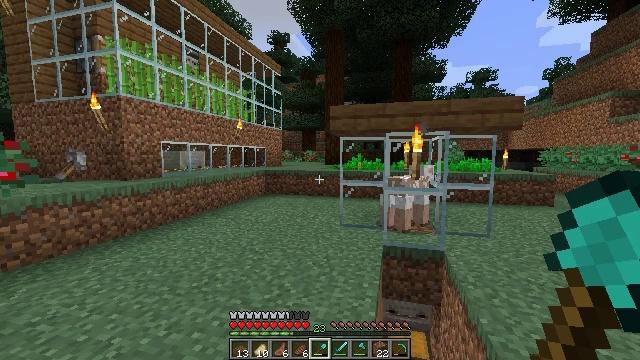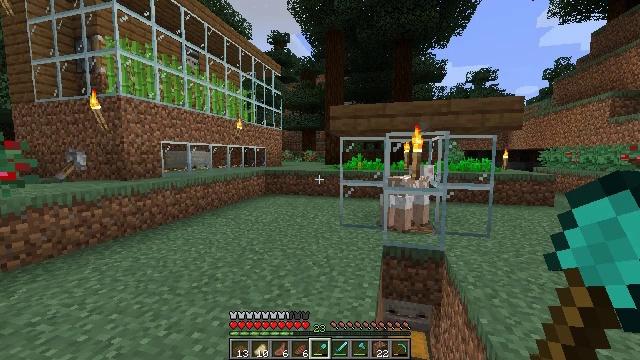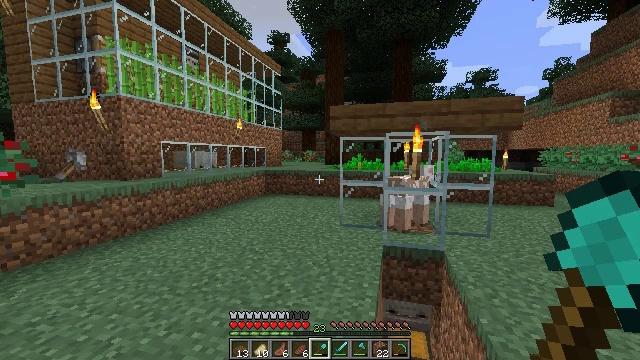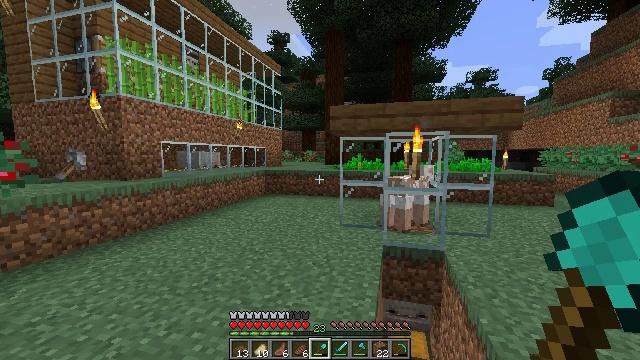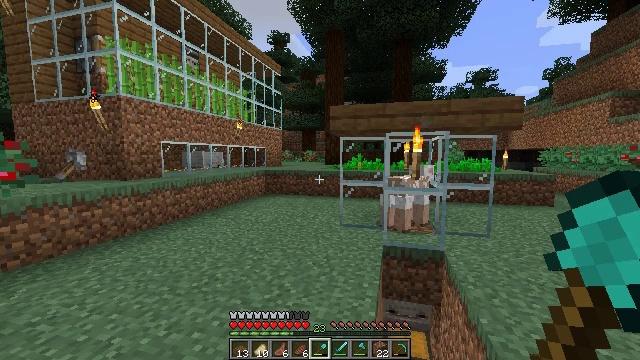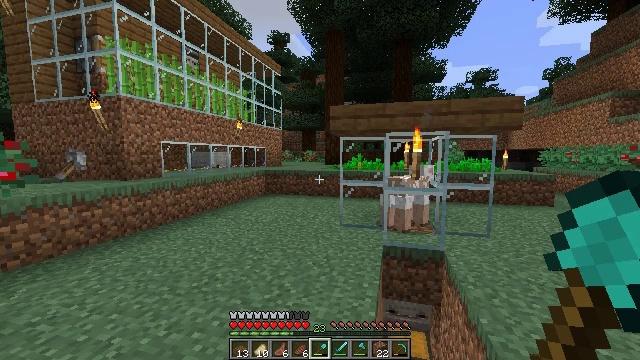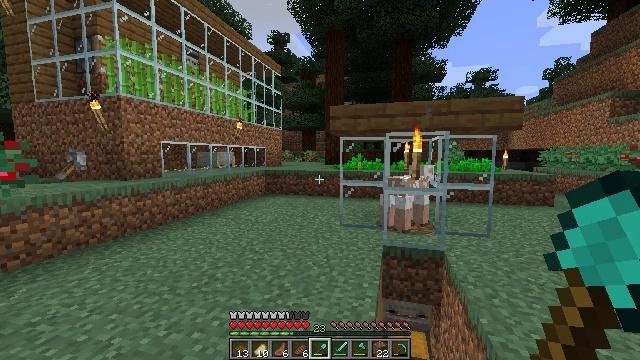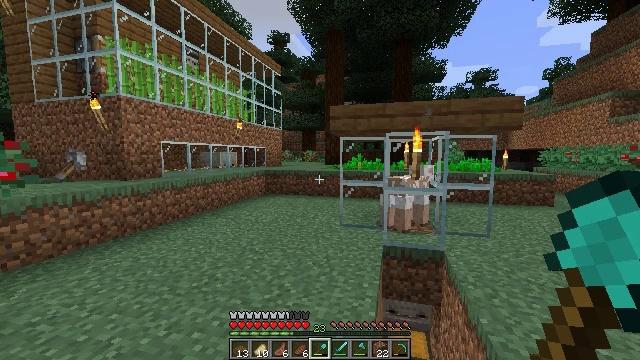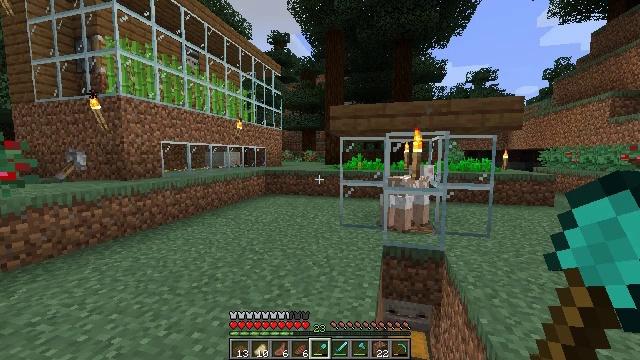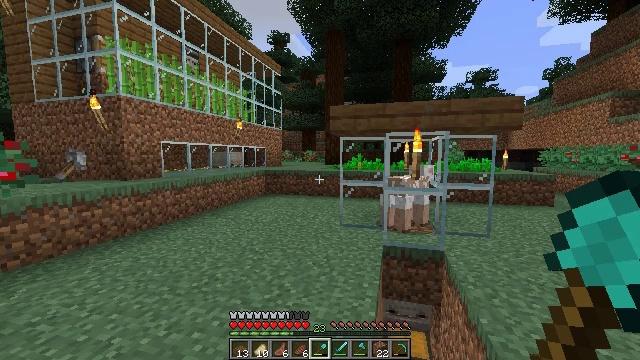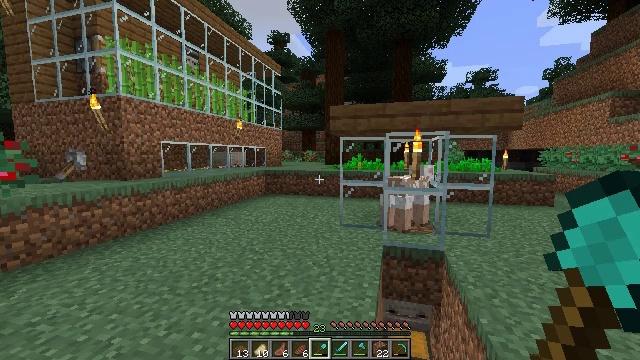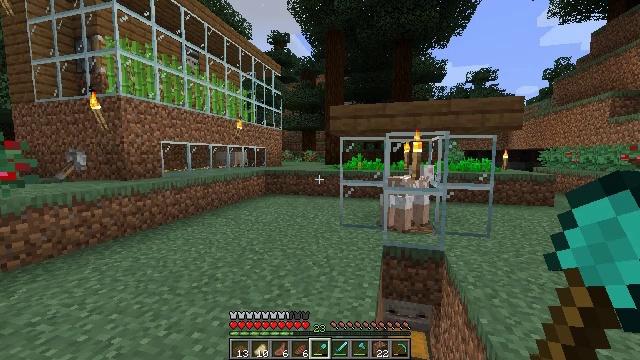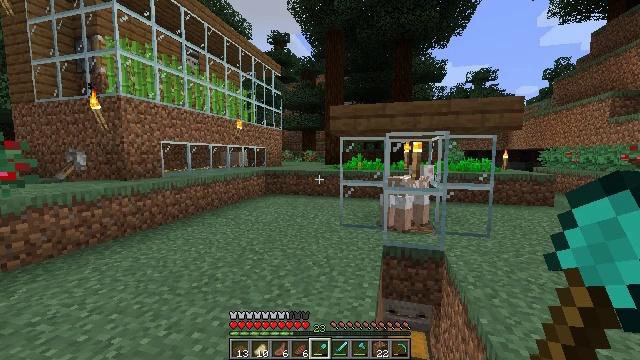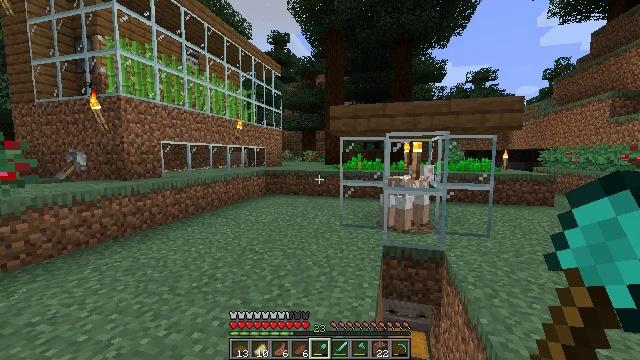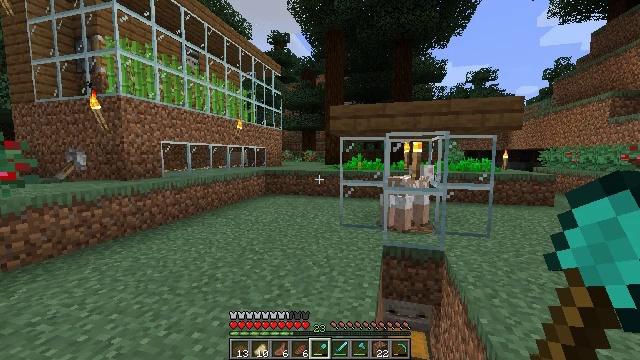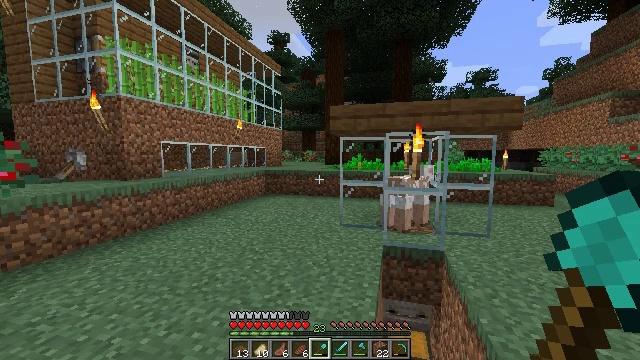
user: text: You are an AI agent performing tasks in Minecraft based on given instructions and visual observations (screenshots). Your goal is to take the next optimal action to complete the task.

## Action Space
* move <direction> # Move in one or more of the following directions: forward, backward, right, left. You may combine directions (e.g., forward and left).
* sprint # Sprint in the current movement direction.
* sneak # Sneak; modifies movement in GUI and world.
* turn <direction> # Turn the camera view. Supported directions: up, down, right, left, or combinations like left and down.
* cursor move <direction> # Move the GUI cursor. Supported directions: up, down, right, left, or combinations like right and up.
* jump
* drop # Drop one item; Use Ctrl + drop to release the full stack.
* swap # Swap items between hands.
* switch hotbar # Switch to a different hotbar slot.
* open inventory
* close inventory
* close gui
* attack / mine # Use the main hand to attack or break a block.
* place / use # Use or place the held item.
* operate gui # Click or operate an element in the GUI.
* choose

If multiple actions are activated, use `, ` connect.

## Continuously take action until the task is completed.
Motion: motion action
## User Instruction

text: Hunt a cow.
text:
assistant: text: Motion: no_op
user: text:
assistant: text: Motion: no_op
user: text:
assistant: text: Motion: no_op
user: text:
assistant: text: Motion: no_op
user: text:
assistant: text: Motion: no_op
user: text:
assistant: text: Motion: no_op
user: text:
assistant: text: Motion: no_op
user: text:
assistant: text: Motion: no_op
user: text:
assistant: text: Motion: no_op
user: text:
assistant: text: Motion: no_op
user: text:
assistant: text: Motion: no_op
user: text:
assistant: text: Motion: no_op
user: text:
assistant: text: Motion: no_op
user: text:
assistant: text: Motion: no_op
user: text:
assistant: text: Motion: no_op
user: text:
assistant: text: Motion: no_op
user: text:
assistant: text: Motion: no_op
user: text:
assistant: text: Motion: no_op
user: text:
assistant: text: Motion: no_op
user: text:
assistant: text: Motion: no_op
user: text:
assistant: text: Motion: no_op
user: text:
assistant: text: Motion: no_op
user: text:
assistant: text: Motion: no_op
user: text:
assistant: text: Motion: no_op
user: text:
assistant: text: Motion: no_op
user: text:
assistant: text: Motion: no_op
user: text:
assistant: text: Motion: no_op
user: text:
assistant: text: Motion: no_op
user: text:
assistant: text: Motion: no_op
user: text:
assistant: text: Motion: no_op